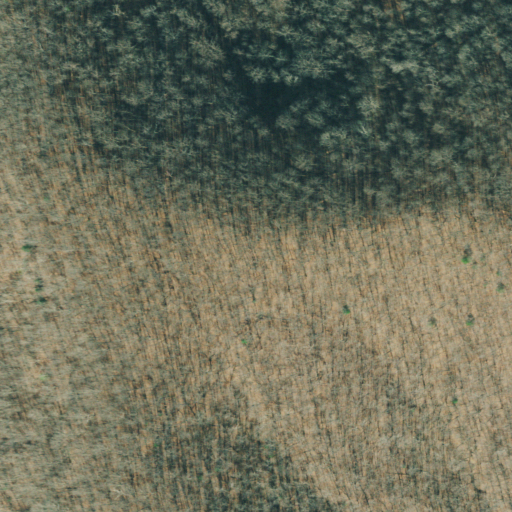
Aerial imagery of mountain in Georgia named Deadennen Mountain containing only deciduous forest